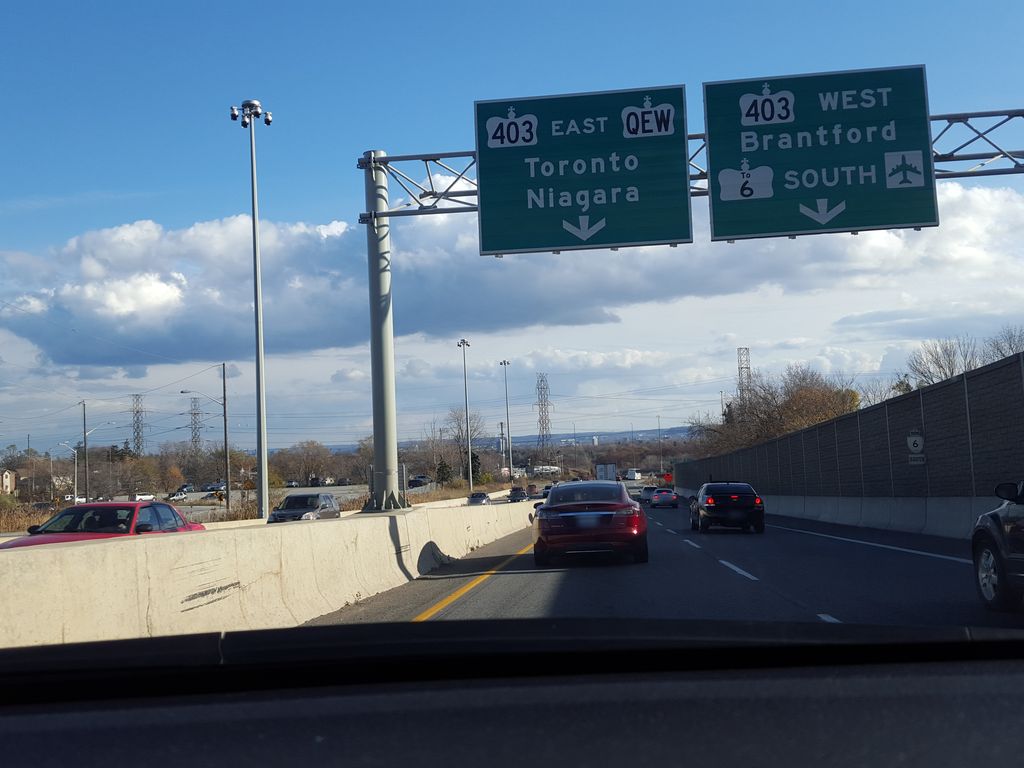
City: hamilton